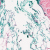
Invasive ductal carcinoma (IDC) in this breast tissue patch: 0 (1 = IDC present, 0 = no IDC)